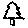
Label: tree